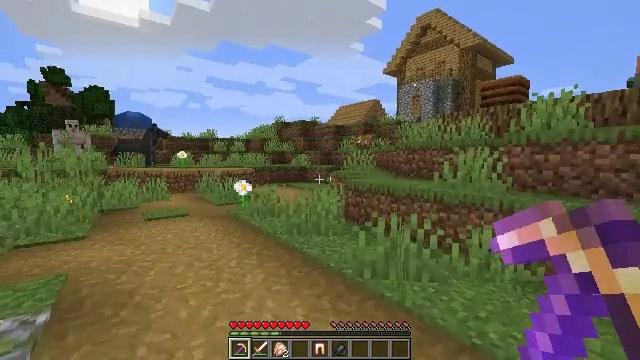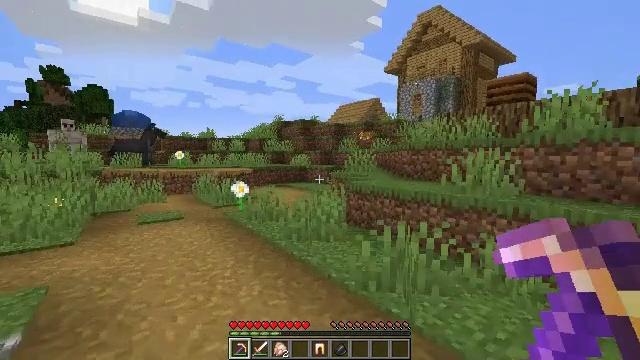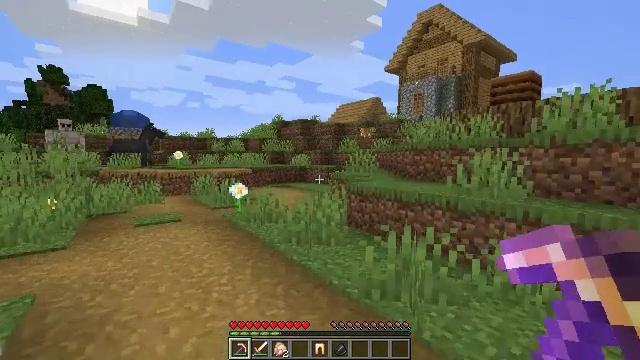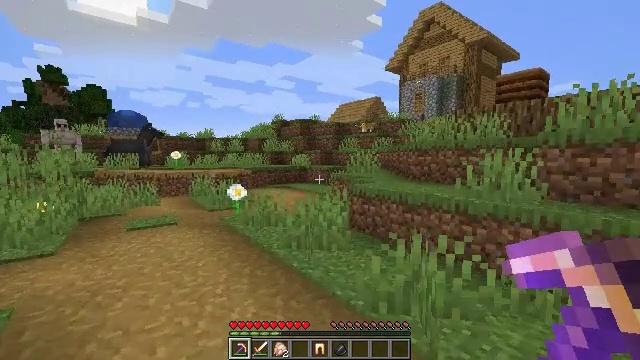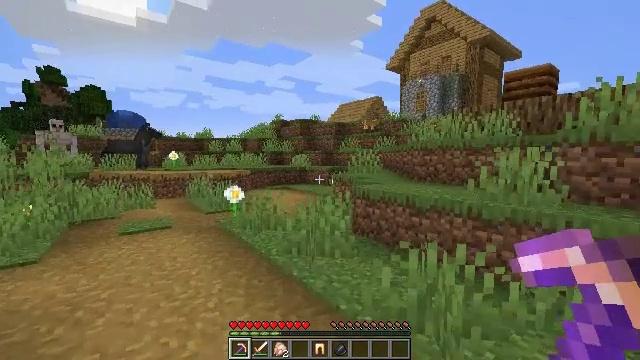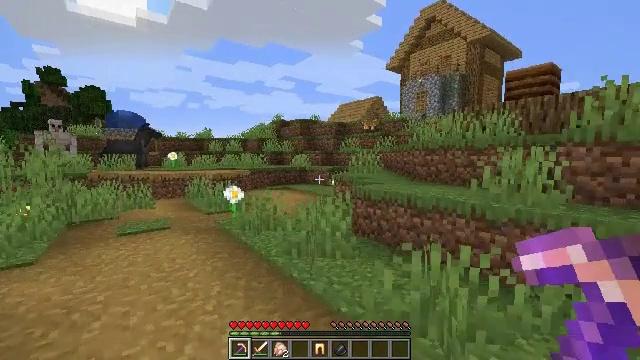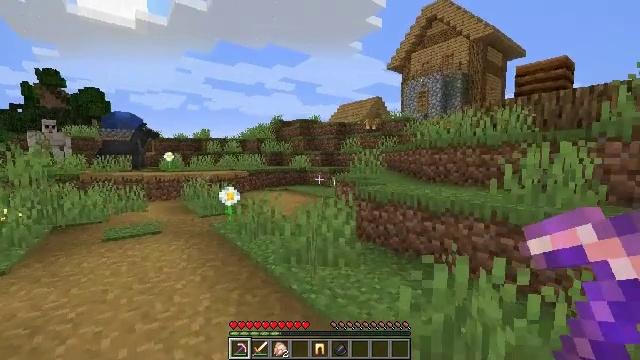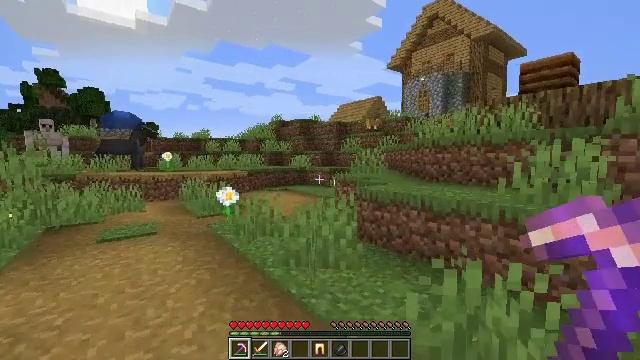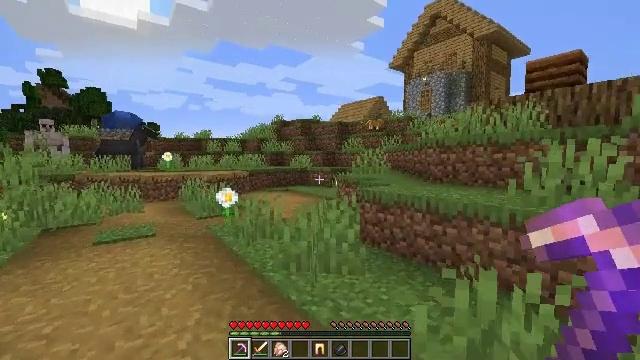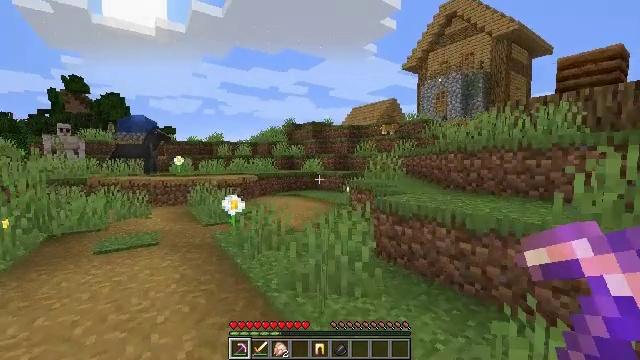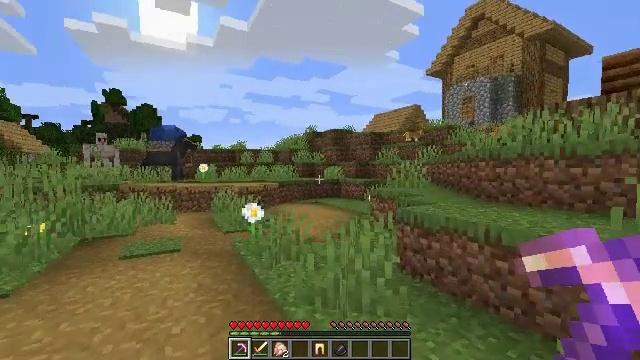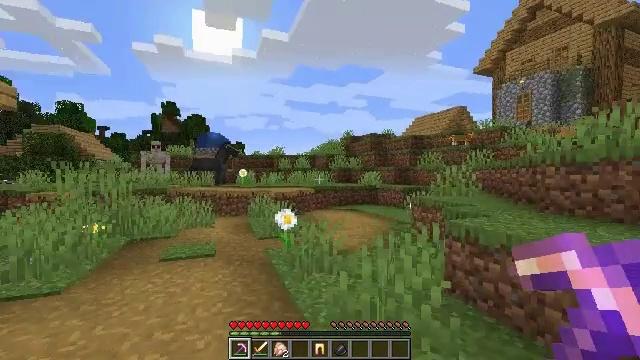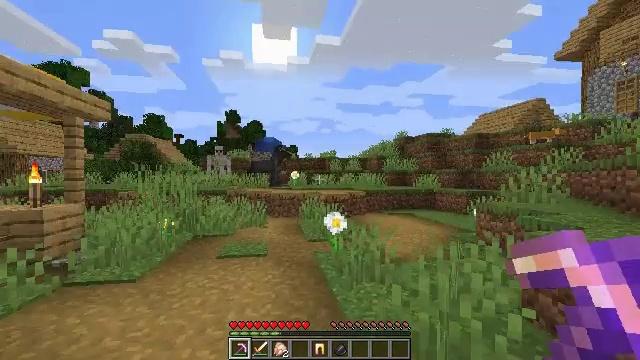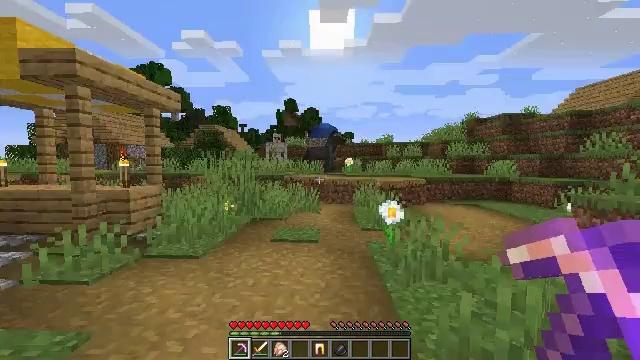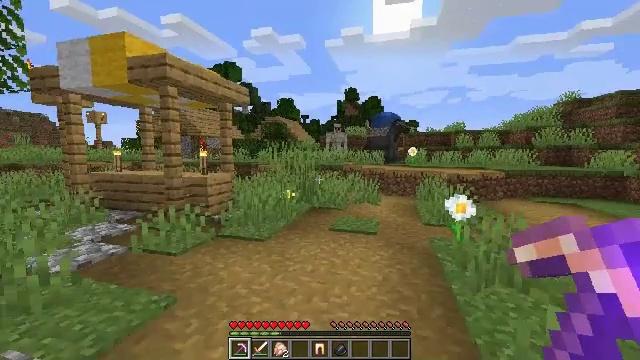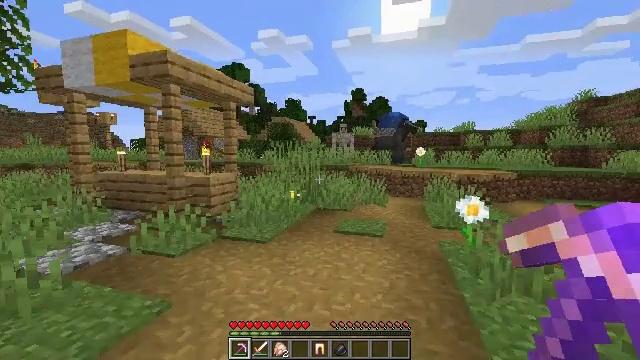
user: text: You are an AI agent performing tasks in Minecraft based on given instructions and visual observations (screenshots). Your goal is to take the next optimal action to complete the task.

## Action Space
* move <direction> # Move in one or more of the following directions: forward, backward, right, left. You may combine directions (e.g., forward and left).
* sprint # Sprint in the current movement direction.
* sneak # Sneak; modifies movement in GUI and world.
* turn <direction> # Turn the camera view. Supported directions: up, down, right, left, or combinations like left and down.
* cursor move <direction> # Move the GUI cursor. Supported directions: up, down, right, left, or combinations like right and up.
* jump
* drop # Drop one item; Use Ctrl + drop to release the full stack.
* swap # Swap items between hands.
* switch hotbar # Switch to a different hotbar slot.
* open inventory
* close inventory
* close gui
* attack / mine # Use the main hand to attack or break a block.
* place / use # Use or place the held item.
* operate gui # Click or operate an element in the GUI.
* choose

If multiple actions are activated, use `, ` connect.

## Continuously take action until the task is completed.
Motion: motion action
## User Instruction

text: Attack the oak planks to recycle it.
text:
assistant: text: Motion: move forward
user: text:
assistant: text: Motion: move forward
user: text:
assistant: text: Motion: move forward
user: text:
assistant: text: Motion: move forward
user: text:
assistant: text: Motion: move forward
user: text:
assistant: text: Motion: move forward
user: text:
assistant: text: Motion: move forward
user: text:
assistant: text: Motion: move forward
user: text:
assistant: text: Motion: move forward, turn left
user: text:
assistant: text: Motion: move forward, turn left and up
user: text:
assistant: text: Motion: move forward, turn left and up
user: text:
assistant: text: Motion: move forward, turn left
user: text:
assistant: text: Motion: move forward, turn left and down
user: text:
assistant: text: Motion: move forward, turn left and down
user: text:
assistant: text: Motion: move forward, turn left
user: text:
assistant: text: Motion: move forward
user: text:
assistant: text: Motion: move forward
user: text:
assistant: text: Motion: move forward
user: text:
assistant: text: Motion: move forward and move right
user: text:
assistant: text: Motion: move forward and move right
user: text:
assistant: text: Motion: move forward and move right
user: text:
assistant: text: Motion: move forward and move right
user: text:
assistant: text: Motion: move forward
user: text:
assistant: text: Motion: move forward
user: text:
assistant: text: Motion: move forward
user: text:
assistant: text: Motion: move forward
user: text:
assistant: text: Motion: move forward
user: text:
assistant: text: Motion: move forward
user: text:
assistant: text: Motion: move forward
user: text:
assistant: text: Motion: move forward